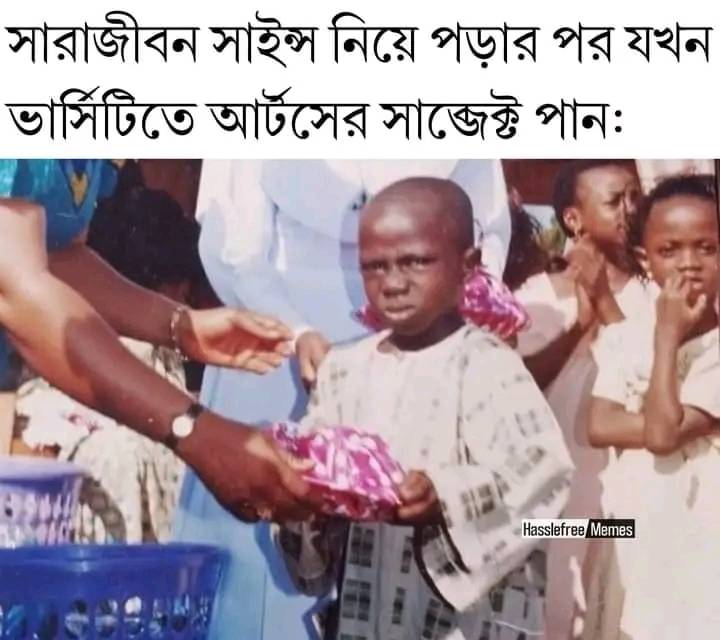
Text: সারাজীবন সাইন্স নিয়ে পড়ার পর যখন ভার্সিটিতে আর্টসের সাব্জেক্ট পান
Label: Non Hate